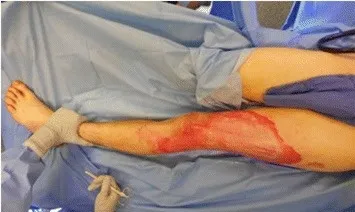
Case 2, preoperative lateral view of the left leg.
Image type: medical_photograph (skin_photograph)